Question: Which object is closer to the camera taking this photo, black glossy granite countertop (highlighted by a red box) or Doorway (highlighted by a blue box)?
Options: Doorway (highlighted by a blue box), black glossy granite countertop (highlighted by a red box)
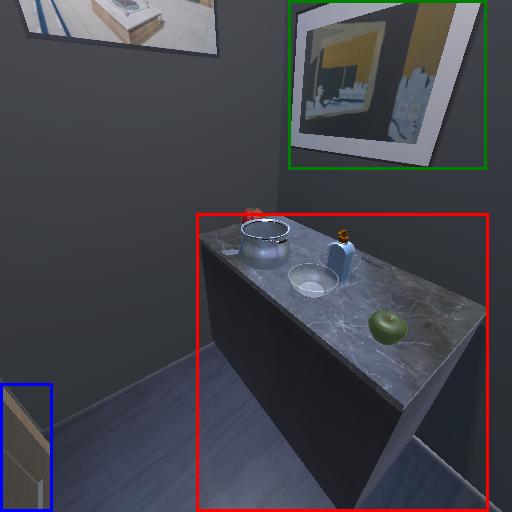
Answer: Doorway (highlighted by a blue box)